Field crop: maize
Growth stage: 2
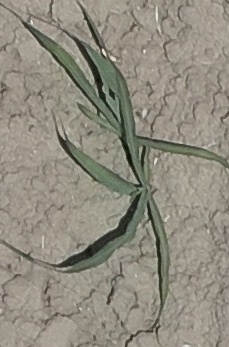
Species: sorghum